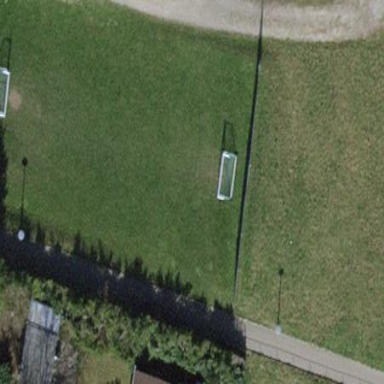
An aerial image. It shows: Soccer pitch for leisureland activities.